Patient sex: M
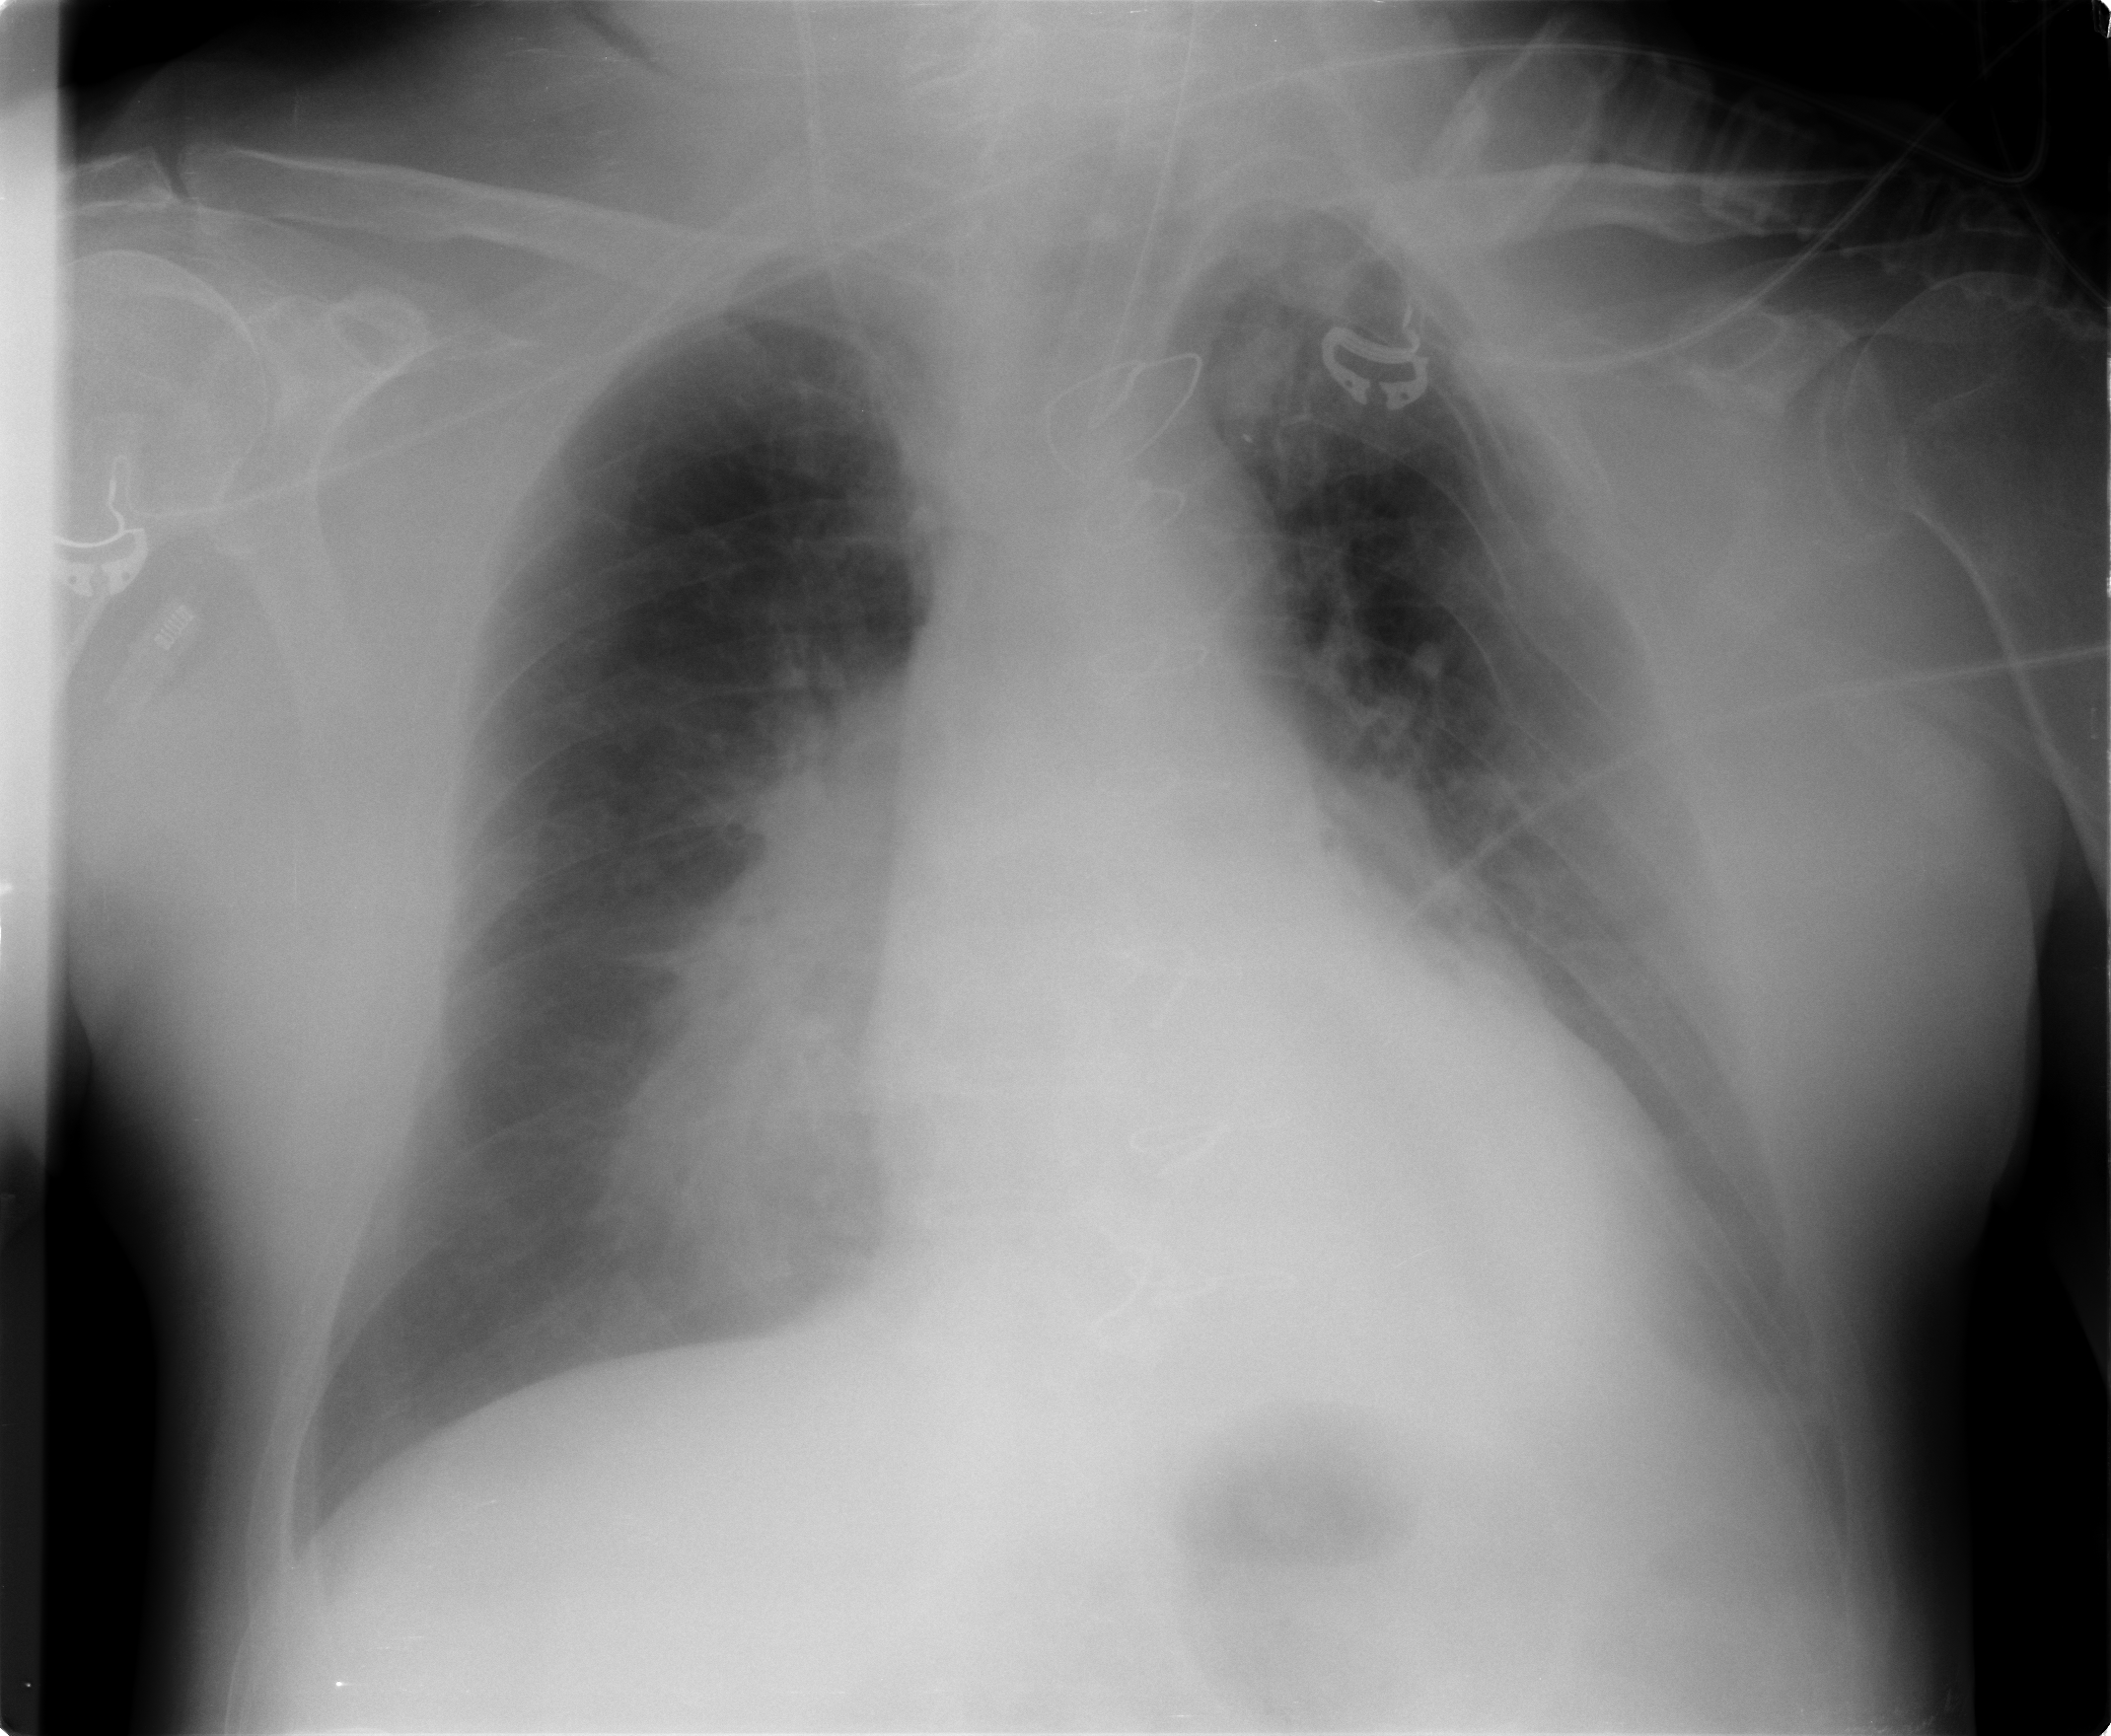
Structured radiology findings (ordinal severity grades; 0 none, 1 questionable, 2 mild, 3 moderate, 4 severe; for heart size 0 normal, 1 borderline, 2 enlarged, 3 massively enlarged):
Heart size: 0
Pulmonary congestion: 0
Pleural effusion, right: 2
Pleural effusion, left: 2
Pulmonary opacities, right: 3
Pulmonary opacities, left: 1
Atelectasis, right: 0
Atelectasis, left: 0